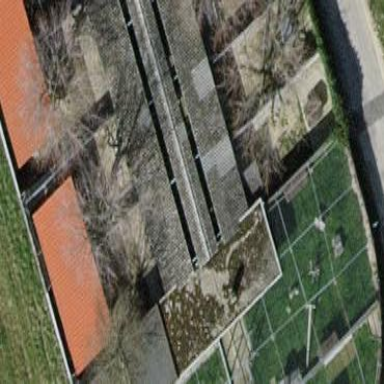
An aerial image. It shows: Animal shelter building.